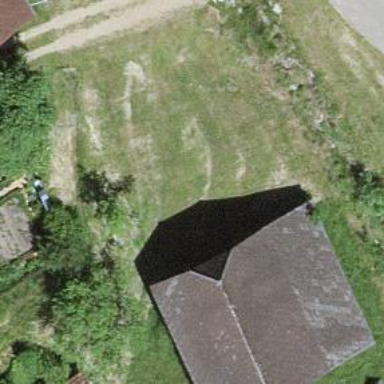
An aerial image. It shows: Rural barn.